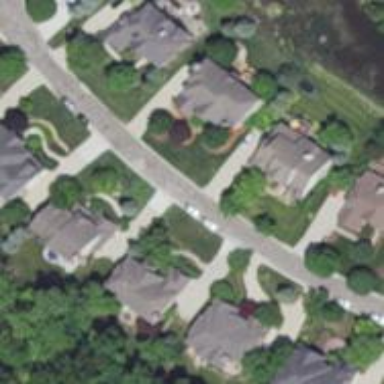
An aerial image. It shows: Residential road.